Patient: sex M, age 57
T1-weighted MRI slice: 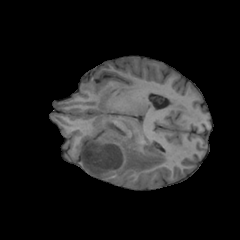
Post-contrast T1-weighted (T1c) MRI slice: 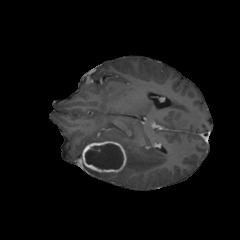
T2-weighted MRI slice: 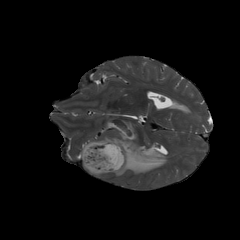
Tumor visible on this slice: yes
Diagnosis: Glioblastoma, IDH-wildtype
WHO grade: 4